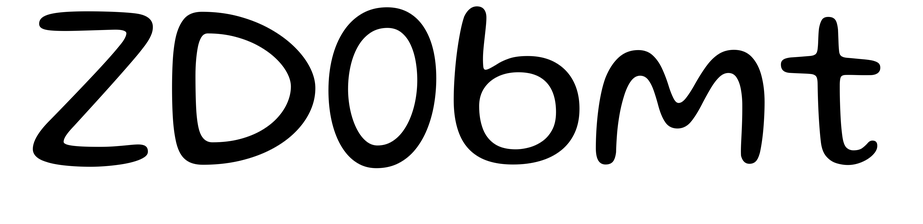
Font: Gluten_Light